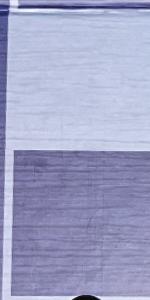
Label: Empty